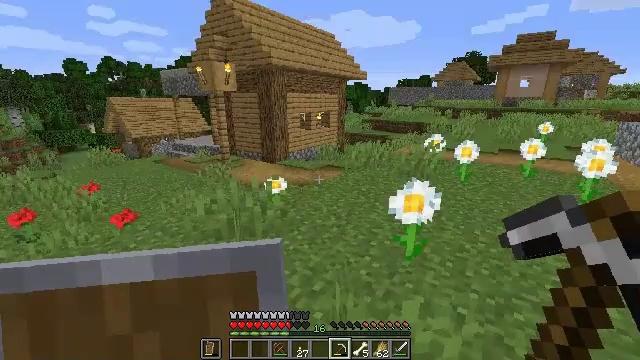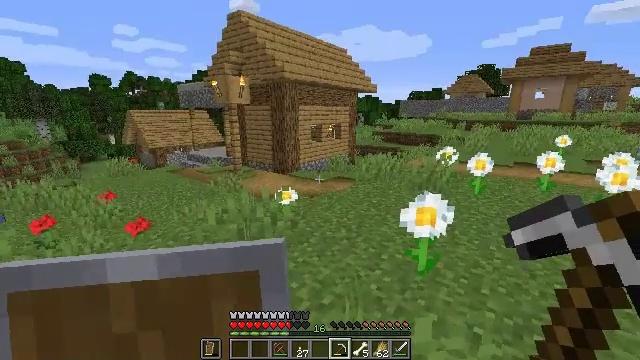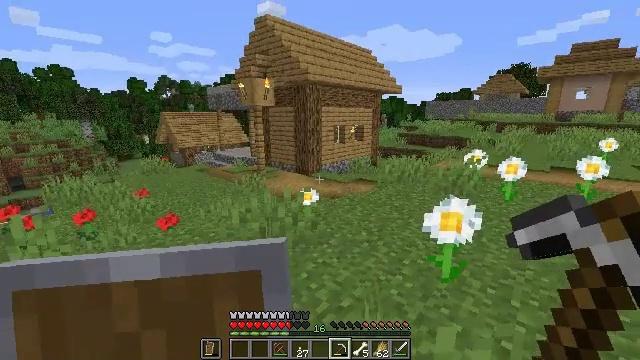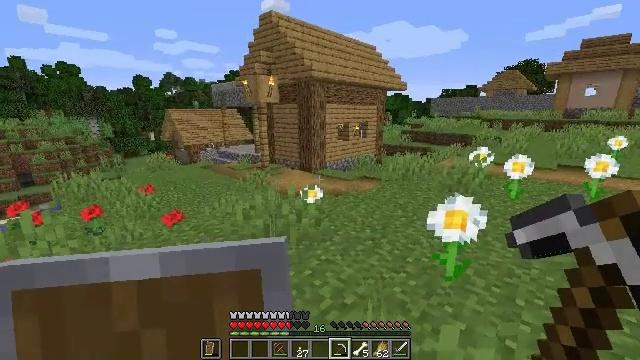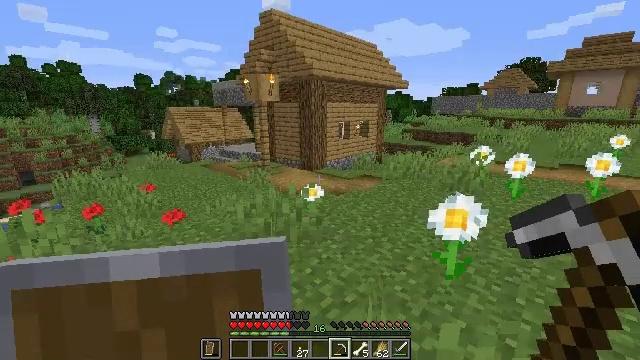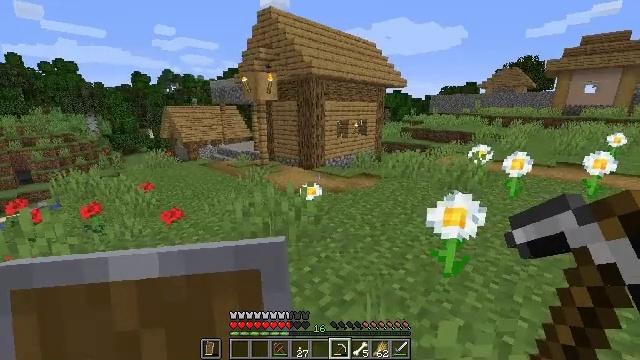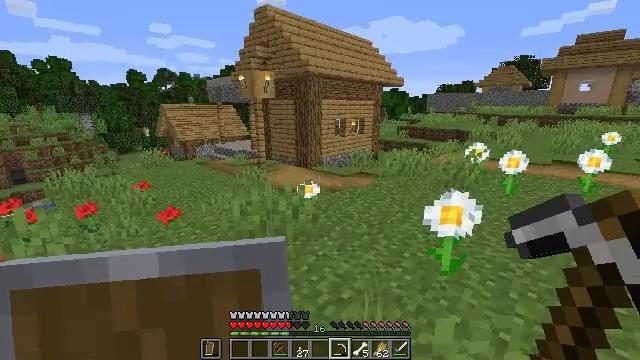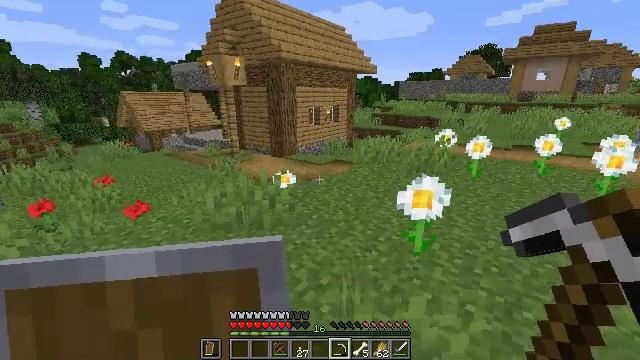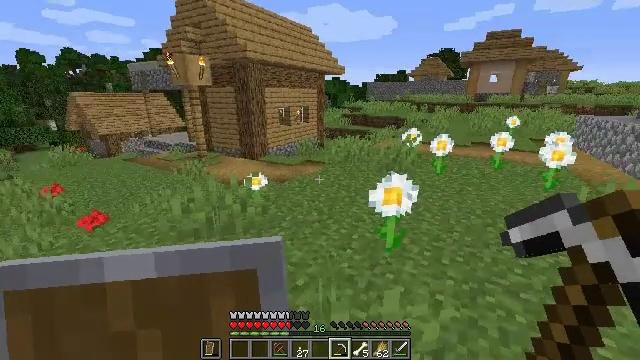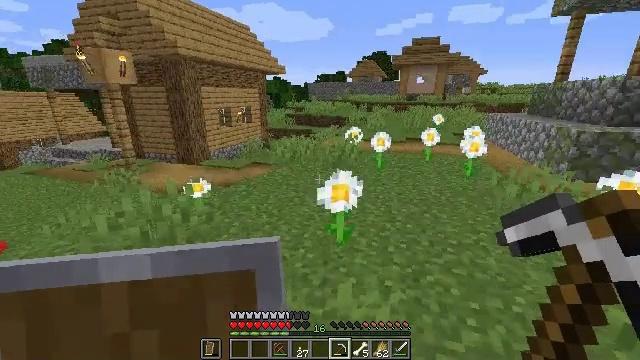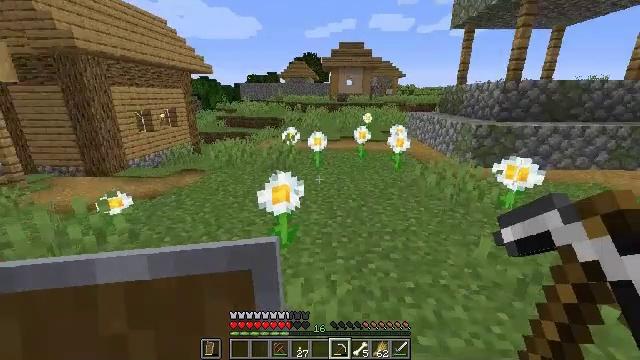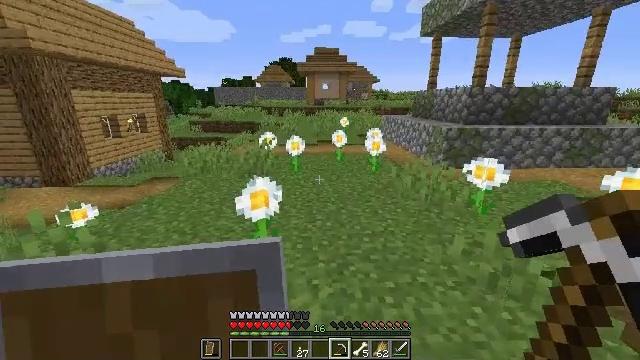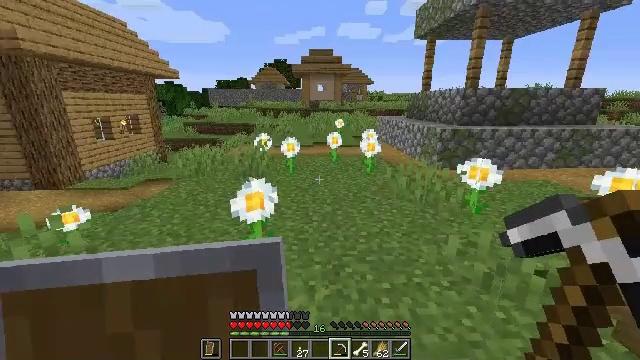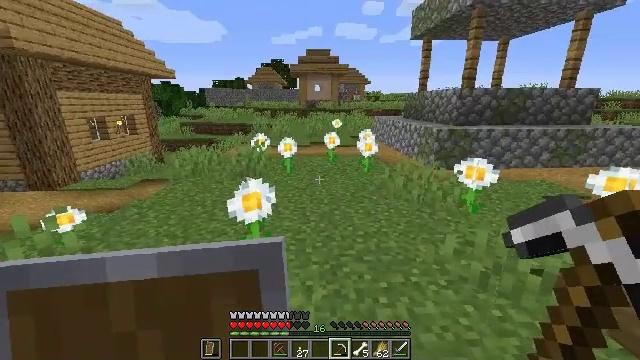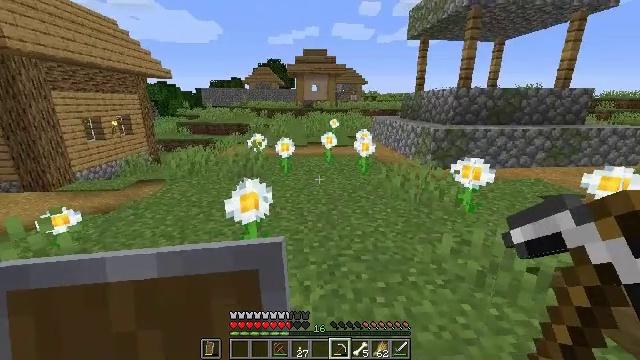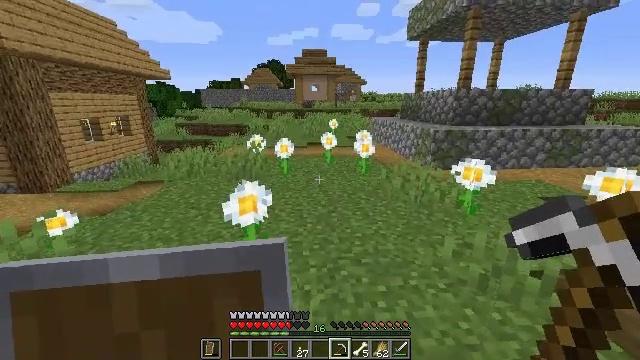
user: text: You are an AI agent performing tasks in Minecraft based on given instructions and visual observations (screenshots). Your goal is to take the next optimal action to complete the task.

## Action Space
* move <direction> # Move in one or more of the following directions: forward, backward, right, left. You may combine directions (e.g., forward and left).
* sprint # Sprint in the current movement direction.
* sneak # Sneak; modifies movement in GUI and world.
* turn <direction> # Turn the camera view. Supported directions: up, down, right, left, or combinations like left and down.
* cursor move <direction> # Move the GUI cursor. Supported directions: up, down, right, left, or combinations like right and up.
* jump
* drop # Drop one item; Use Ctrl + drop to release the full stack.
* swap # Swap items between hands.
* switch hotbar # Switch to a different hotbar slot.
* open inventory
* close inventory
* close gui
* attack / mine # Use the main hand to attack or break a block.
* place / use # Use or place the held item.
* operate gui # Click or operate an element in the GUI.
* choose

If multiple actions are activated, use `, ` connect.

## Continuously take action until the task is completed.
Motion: motion action
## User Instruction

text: Mine the bell from its post.
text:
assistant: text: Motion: turn left and up
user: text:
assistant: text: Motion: turn left
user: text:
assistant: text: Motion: no_op
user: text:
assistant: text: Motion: no_op
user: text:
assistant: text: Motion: no_op
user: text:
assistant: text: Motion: no_op
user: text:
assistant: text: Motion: turn right and down
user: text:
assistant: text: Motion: turn right
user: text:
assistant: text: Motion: turn right
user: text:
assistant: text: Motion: turn right
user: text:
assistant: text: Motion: turn right
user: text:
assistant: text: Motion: turn right
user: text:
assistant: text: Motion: no_op
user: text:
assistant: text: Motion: no_op
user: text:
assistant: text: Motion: move forward
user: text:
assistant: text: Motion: move forward
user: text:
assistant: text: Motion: move forward
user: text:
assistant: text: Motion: move forward
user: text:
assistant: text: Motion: move forward
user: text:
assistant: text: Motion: move forward
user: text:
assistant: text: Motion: move forward
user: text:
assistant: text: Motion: move forward
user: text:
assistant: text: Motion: move forward
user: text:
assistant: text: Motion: move forward
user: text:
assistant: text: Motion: move forward
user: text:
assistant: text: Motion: no_op
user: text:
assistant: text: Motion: no_op
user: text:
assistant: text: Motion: no_op
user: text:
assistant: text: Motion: no_op
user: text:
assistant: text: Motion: no_op